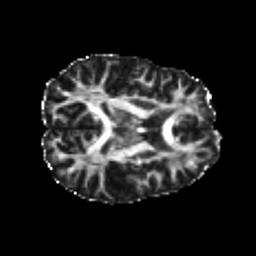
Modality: FA
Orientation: axial
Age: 20
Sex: female
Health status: healthy
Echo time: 0.074 s